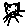
Label: cat